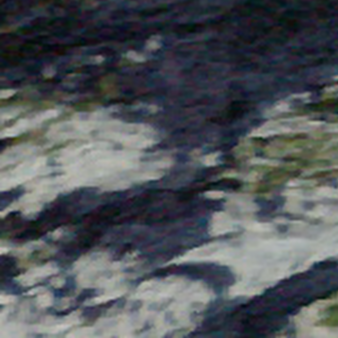
Label: other